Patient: sex M, age 51
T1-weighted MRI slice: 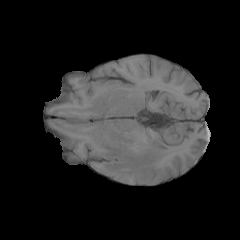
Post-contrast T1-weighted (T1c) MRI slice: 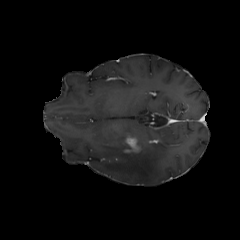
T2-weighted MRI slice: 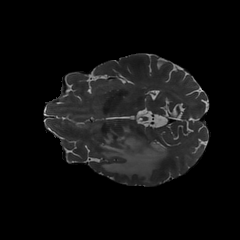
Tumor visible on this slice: yes
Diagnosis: Glioblastoma, IDH-wildtype
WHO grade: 4